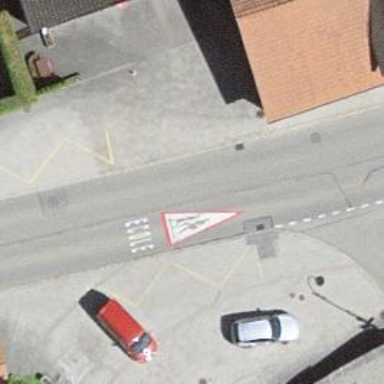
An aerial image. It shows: Bus stop with stop position for public transport.